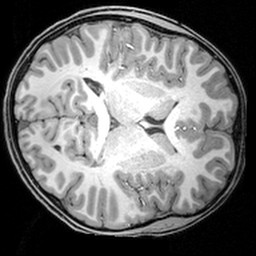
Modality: T1w
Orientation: axial
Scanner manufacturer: siemens
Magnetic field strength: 3 T
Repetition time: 1.9 s
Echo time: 0.00397 s